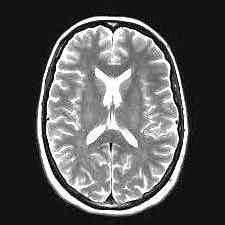
Label: notumor